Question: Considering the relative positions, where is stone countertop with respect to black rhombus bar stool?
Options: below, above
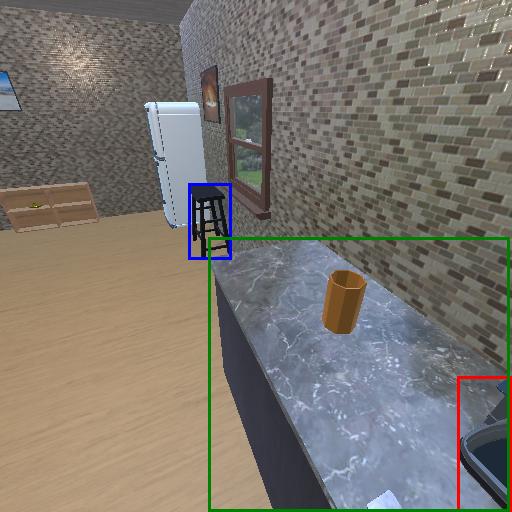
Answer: below